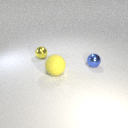
small blue metal sphere to the right of large yellow rubber sphere